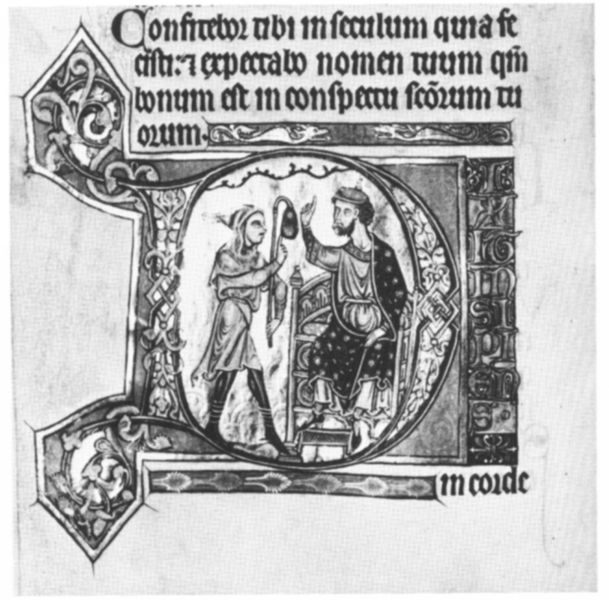
Titel: Wilton Psalter
Institution: London, Royal College of Physicians
Schlagwörter: hand, kopf, mann, weiß, sitzen, ausschnitt, blume, blumen, fenster, finger, hut, kleid, köpfe, lampe, männer, reden, schwarz, zeichnung, muster, alt, bart, kappe, mütze, mützen, rahmen, stehen, gewand, mantel, adel, gewänder, personen, ranken, kopfbedeckung, schrift, zwei, stab, kaiser, könig, thron, dekoration, zeigefinger, detail, verzierung, unscharf, unterschrift, buch, druck, schwarzweiss, initialen, text, buchstabe, initiale, salbung, buchdruck, buchseite, pergament, otto, wanderer, mönch, detaill, latein, heinrich, philosophie, buchmalerei, kacke, versalie, codex, manuskript, flechtmuster, ottonik, verschnörkelt, altschrift, vasall, d, schweinsblase, initialkunst, kaiser otto, gekröse, ermahnt